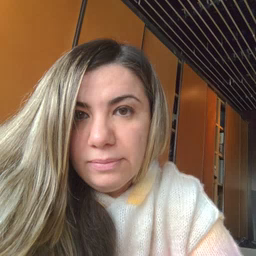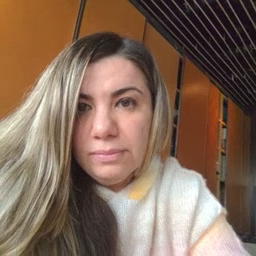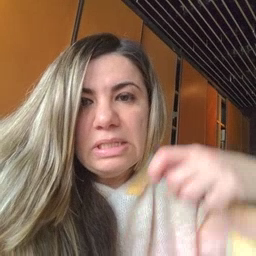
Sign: toothbrush